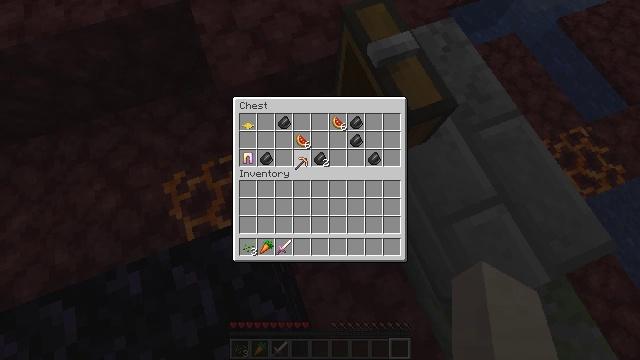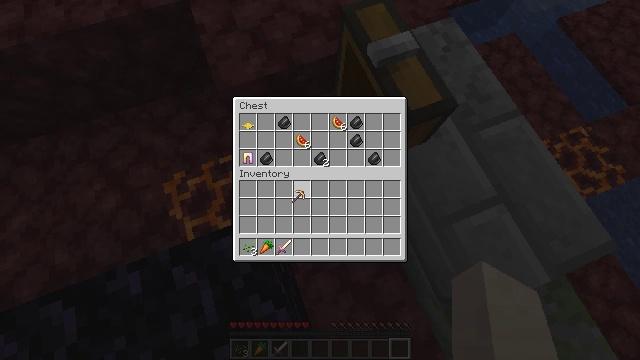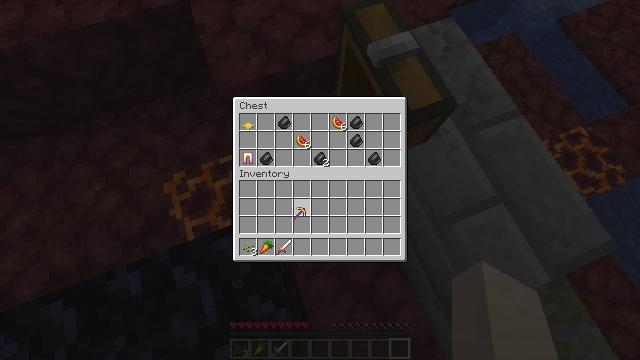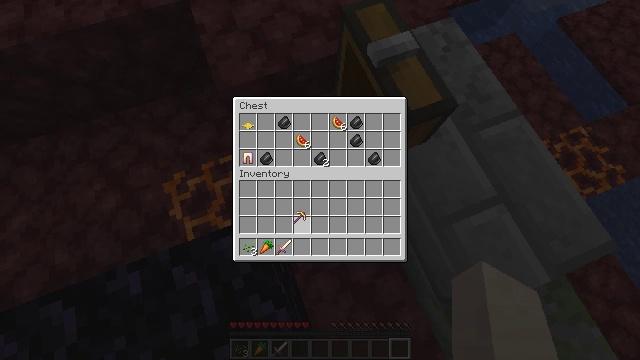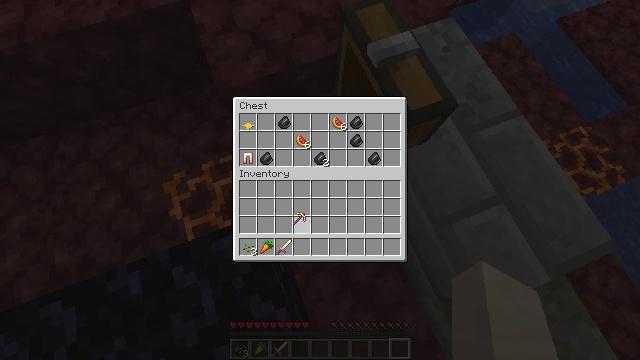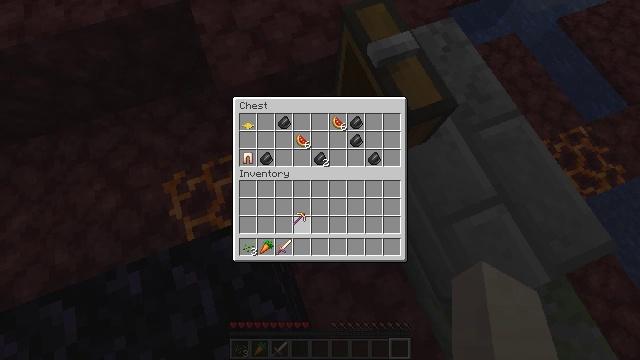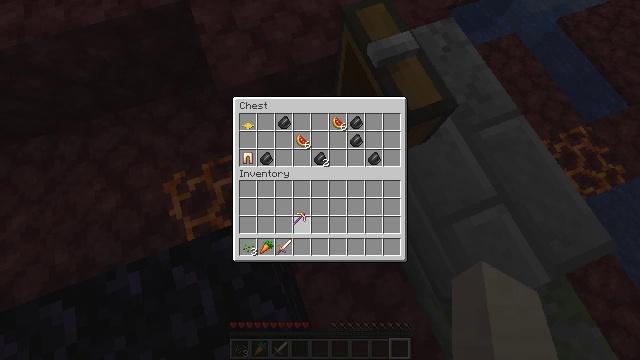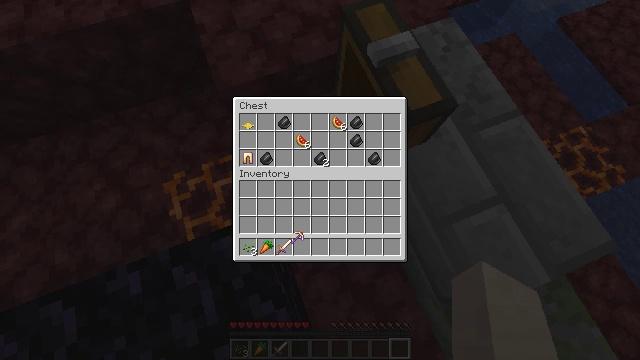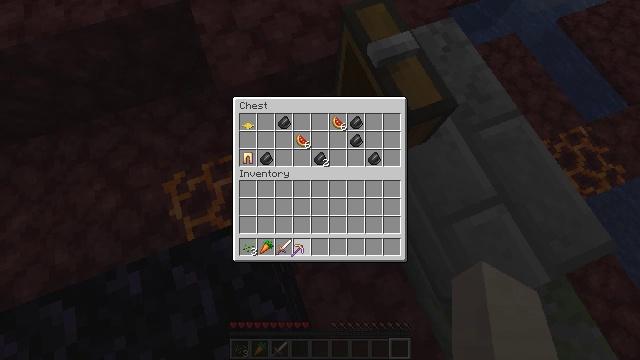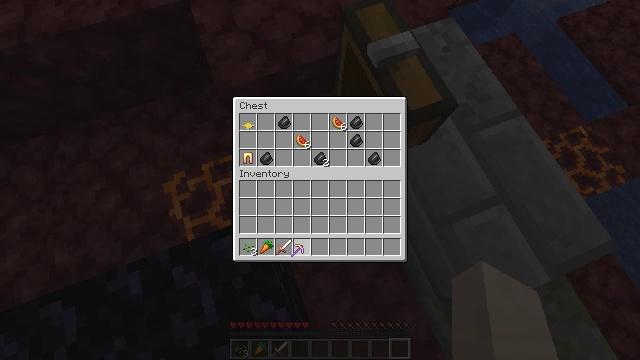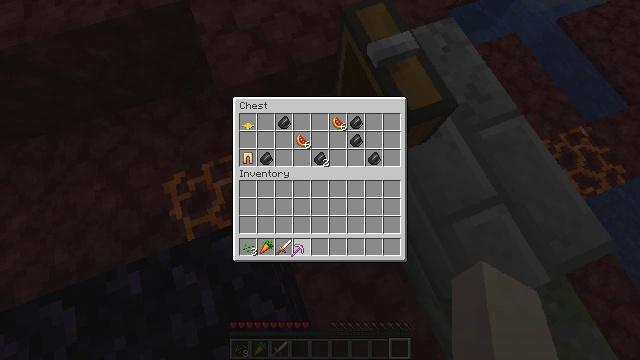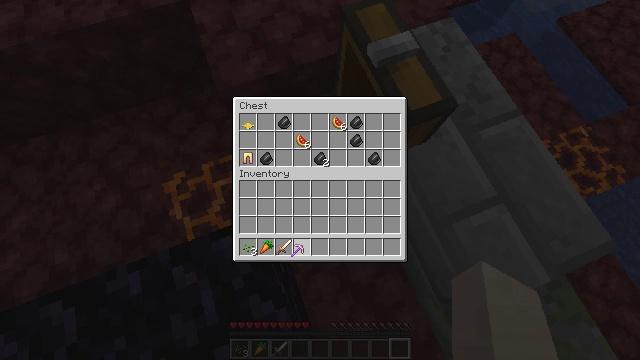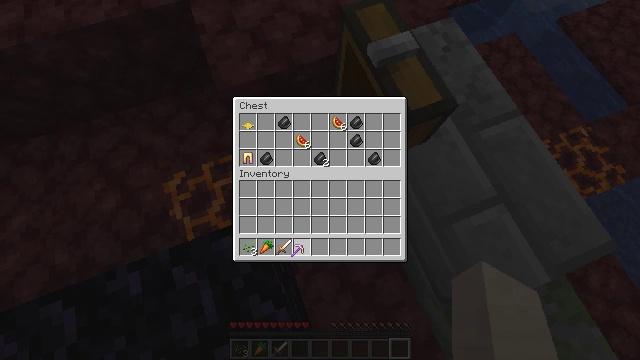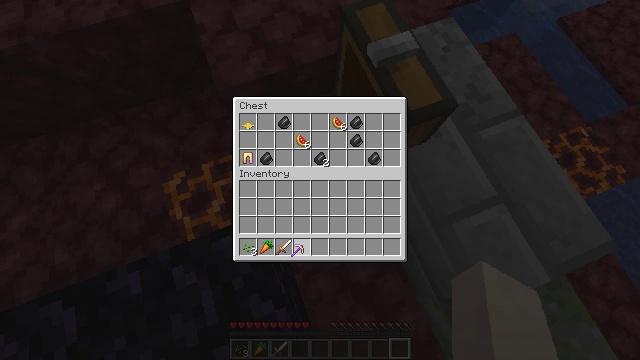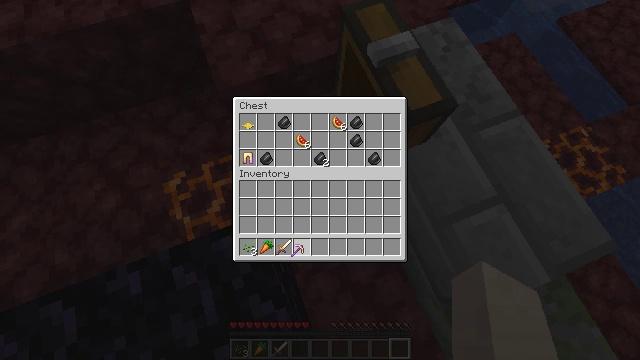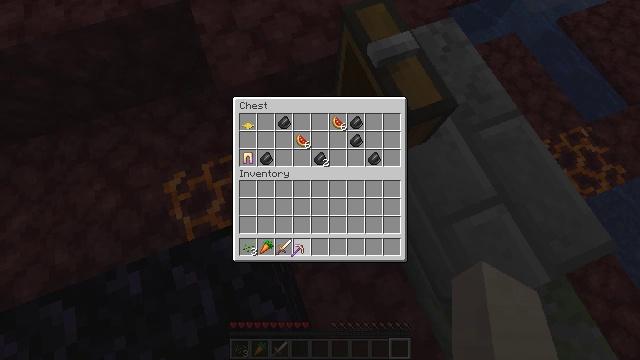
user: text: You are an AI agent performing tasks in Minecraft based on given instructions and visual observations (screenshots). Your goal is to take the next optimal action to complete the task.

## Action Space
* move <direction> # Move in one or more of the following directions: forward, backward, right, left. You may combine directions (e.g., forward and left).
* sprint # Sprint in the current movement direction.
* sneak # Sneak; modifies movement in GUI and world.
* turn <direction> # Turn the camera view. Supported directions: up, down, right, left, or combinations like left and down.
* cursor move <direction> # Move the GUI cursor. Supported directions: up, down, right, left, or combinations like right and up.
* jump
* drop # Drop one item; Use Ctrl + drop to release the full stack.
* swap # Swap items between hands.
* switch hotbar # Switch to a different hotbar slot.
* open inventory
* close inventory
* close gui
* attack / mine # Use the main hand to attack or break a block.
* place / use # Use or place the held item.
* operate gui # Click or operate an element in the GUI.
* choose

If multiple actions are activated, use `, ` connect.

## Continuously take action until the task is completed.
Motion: motion action
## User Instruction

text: Mine cobblestone underground.
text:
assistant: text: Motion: turn down
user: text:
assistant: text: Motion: turn down
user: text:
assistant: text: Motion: no_op
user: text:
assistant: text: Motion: no_op
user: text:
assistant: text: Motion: no_op
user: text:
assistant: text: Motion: no_op
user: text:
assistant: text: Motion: turn down
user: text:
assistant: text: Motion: turn down
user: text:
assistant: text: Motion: no_op
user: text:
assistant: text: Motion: no_op
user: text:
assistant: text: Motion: no_op
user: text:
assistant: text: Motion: no_op
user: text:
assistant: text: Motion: attack / mine
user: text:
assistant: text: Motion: attack / mine
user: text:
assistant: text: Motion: attack / mine
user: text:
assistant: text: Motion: no_op
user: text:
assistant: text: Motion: no_op
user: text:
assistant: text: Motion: no_op
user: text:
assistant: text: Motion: no_op
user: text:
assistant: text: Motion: turn left and up
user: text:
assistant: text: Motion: turn left and up
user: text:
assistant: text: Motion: turn up
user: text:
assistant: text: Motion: turn up
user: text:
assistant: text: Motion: no_op
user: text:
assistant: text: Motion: no_op
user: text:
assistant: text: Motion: turn left
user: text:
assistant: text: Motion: turn left
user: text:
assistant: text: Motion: no_op
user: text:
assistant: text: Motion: no_op
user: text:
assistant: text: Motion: no_op